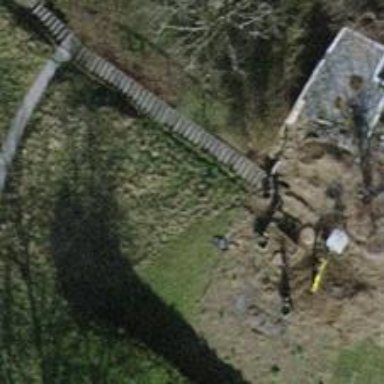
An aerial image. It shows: Road with steps.